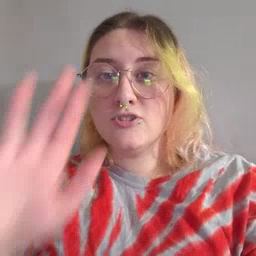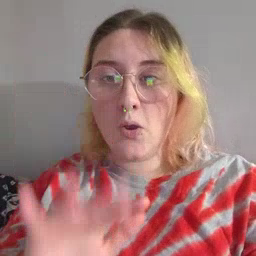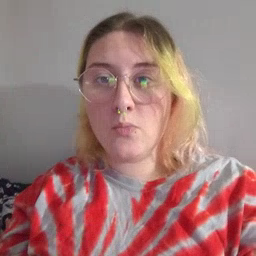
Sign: snow